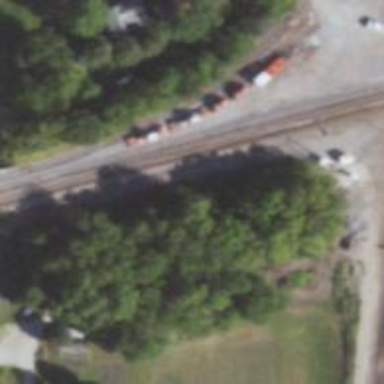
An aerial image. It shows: Railway siding for service.